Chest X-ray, PA view. Patient: 66 years old, sex M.
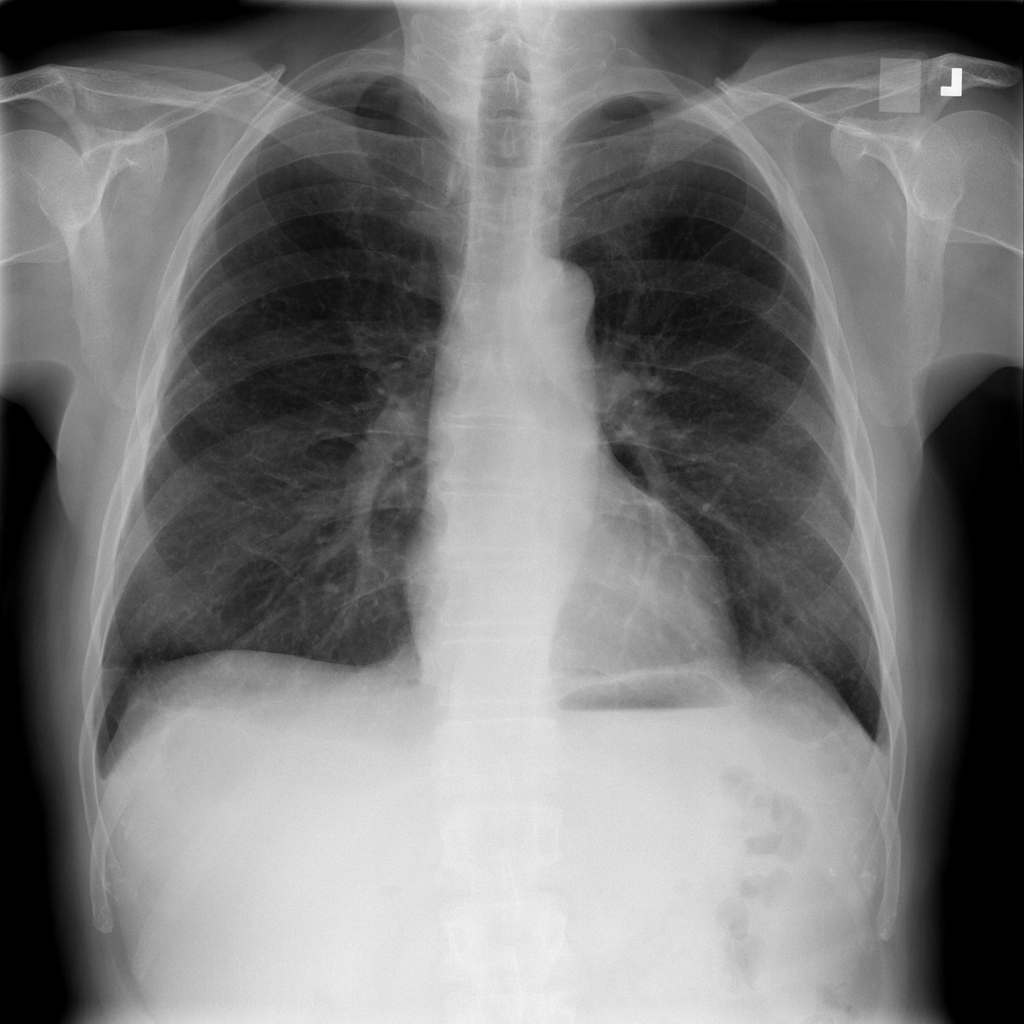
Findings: No Finding